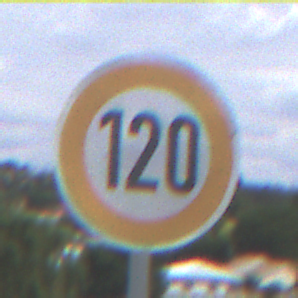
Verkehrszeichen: Geschwindigkeit120
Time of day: Midday
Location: Outdoor (Nature)
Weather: PartlyCloudy
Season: NotSpecified
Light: Natural